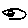
Label: car